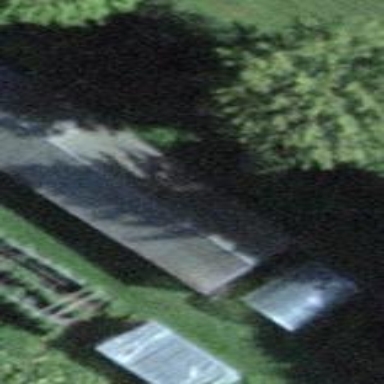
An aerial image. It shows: Greenhouse.